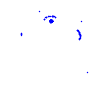
Particle: proton